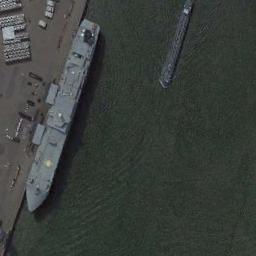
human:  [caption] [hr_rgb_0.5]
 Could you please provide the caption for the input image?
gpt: There are two ships beside the dock .

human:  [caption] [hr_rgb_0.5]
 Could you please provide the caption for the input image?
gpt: A grey ro-ro ship docked by the dock, And a boat was approaching next to it, With many neatly arranged cars on the dock .

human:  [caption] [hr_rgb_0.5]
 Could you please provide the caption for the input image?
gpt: There is a ship in the green water on the shore .

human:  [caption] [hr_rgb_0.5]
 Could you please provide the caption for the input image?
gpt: The cargo ship is docked at the cargo terminal and another ship is sailing next to it .

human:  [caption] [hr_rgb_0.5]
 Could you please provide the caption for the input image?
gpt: The gray ship is at the harbor .